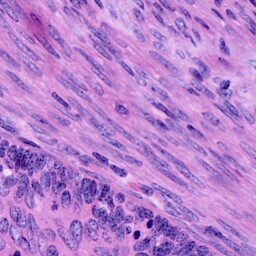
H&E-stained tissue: Cervix